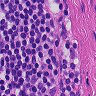
Metastatic tissue present: no